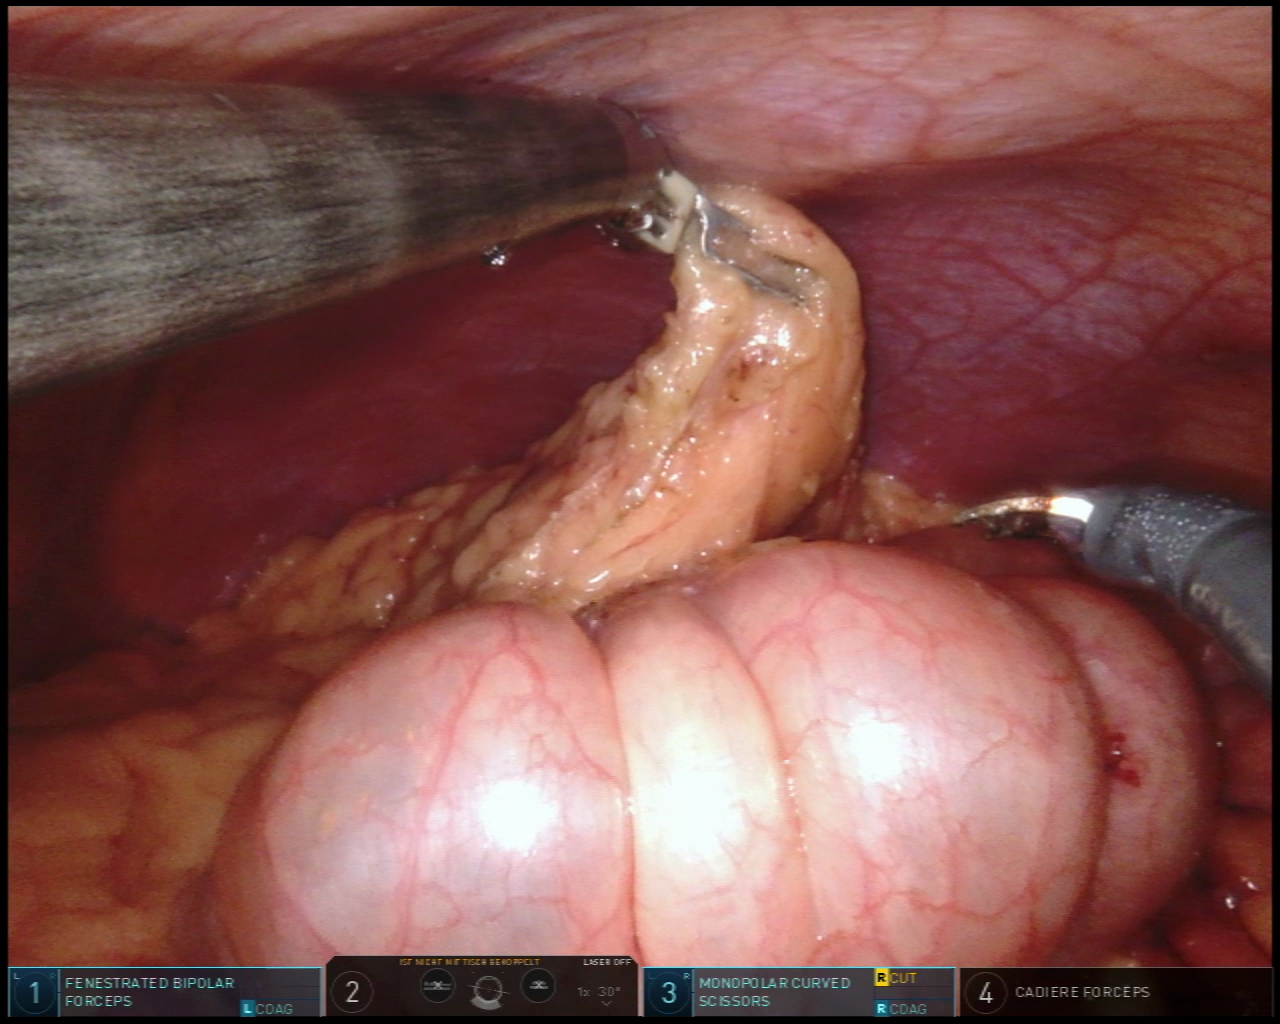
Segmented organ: colon
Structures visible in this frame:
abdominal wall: yes
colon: yes
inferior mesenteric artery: no
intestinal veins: no
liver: no
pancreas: no
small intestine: no
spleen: no
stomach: no
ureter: no
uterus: no
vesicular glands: no